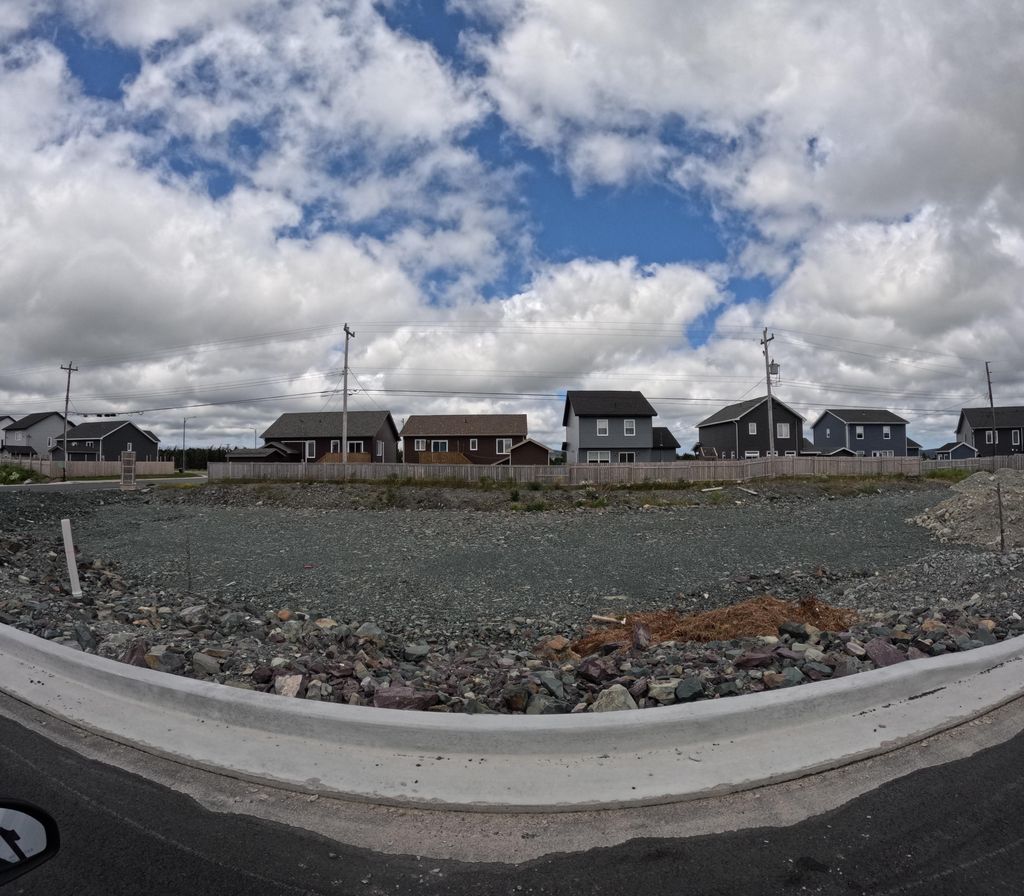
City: st_johns